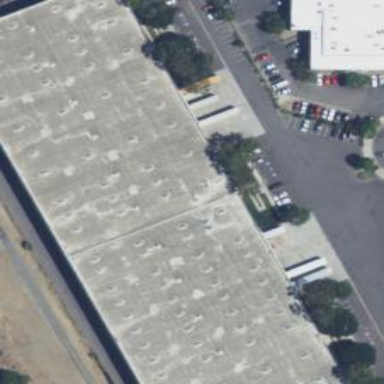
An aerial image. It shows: Commercial building.